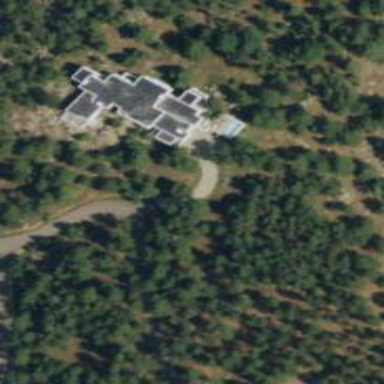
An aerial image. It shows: Driveway.